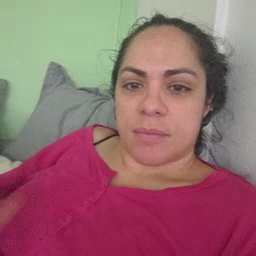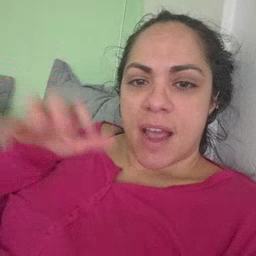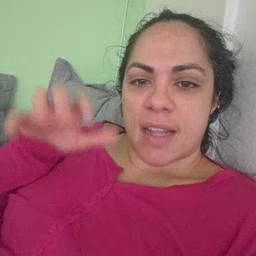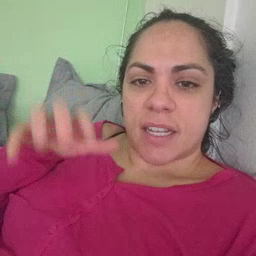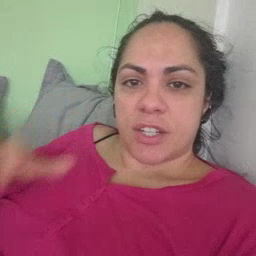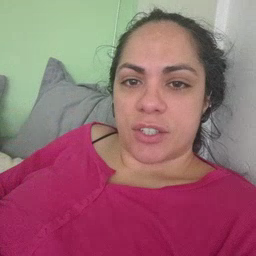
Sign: alligator